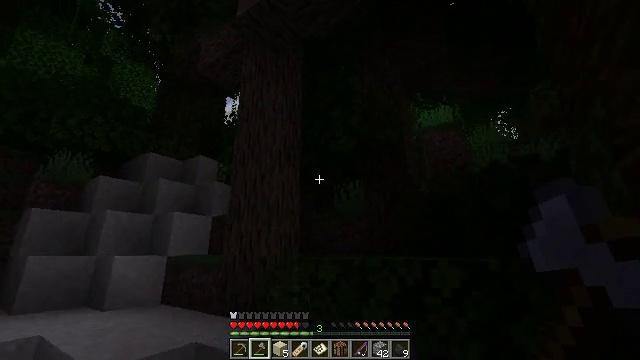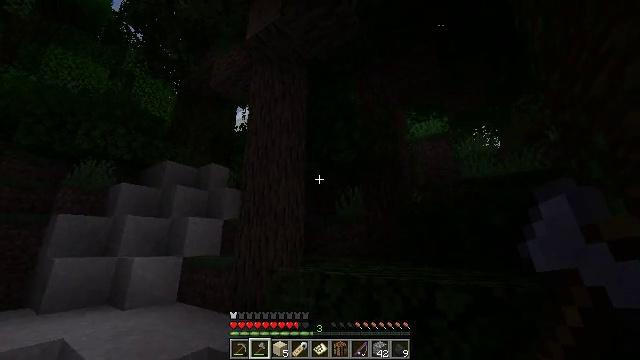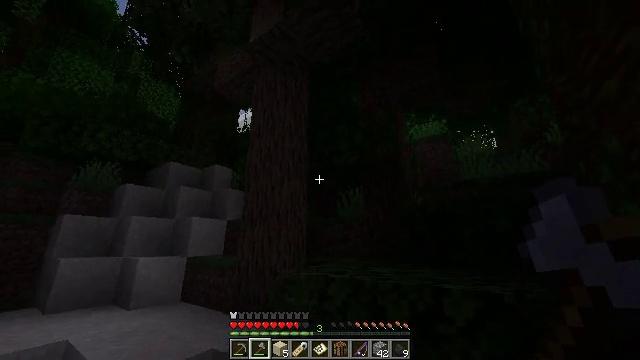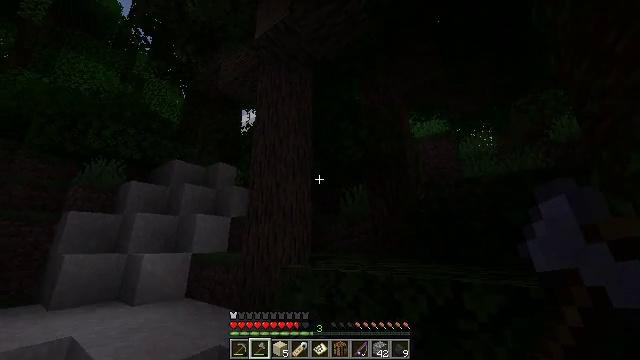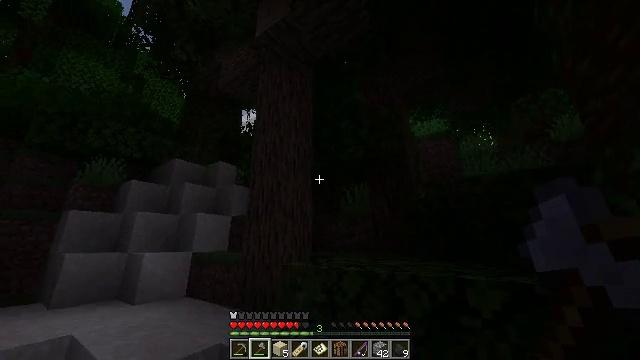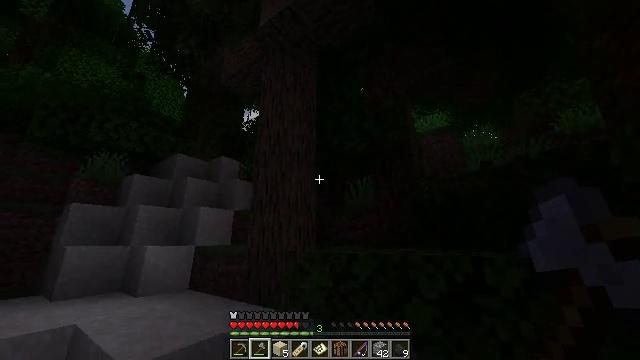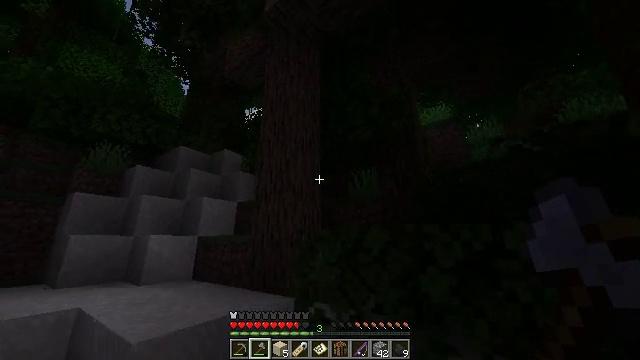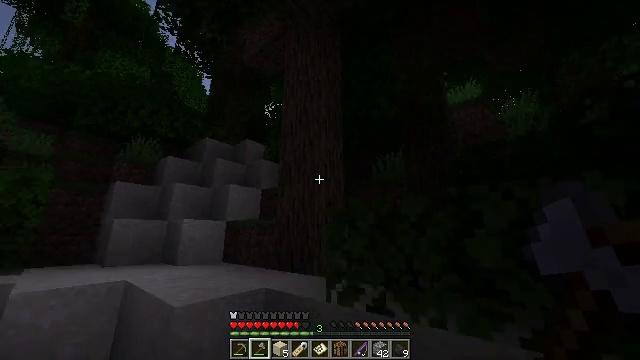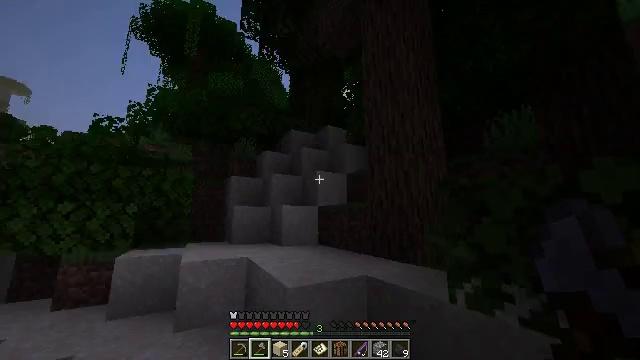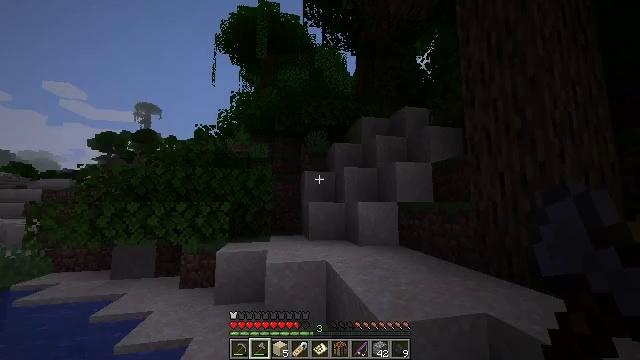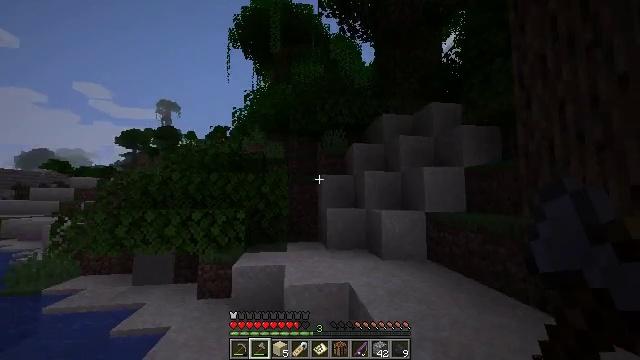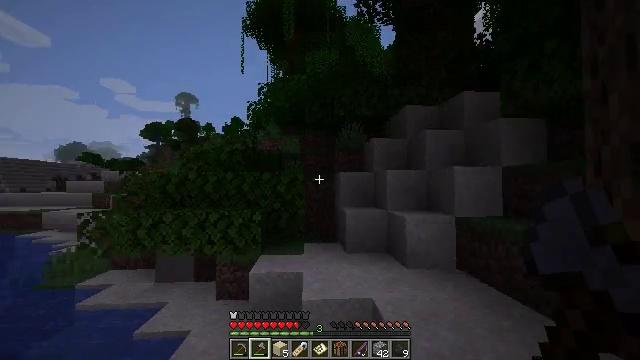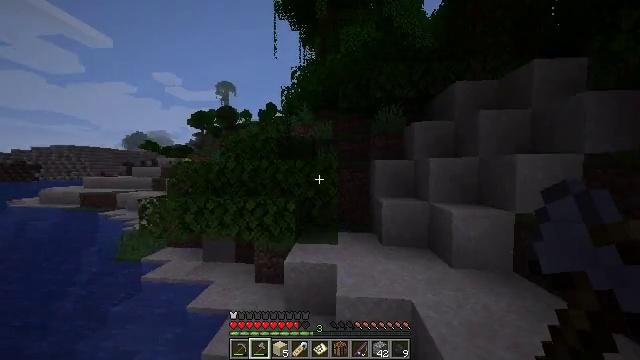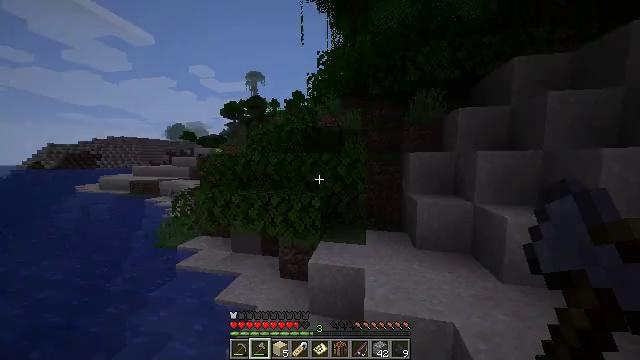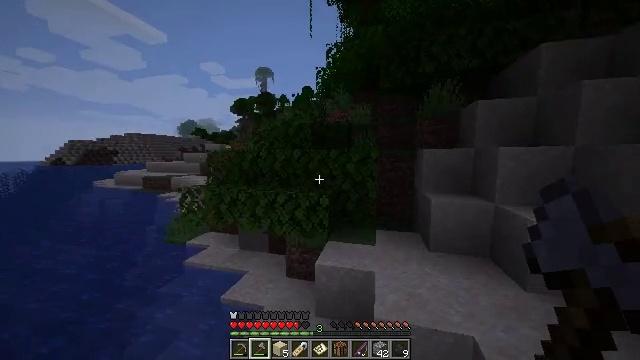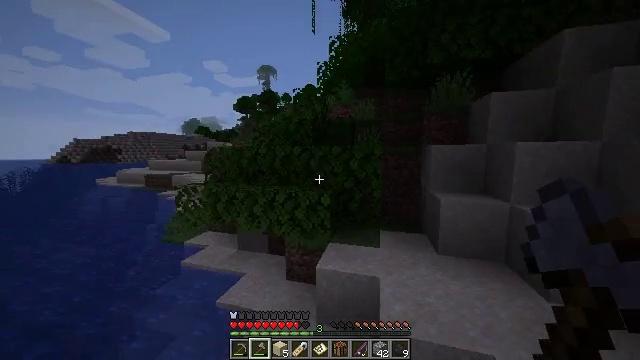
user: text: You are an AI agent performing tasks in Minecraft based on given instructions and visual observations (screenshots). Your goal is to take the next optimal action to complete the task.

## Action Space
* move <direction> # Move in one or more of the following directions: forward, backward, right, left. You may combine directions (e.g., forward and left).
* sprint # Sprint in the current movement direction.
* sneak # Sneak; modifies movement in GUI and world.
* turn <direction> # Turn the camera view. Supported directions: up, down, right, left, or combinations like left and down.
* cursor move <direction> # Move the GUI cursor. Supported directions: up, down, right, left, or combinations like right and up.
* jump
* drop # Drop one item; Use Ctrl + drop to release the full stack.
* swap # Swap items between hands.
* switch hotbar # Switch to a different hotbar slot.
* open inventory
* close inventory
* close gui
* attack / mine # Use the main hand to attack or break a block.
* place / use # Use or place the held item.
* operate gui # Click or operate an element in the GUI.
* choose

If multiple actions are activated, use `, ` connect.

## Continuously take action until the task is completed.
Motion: motion action
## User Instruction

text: Kill mobs in water.
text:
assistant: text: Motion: move forward and move left, sprint, jump
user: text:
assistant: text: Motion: move forward and move left, sprint, jump
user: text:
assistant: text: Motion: move forward and move left, sprint, jump
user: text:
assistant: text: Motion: move forward and move left, sprint, jump
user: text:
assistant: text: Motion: move forward and move left, sprint, jump
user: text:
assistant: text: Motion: move forward and move left, sprint
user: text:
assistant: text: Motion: move forward and move left, sprint, turn left and down
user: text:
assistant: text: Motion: move forward and move left, sprint, turn left and down
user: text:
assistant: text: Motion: move forward and move left, sprint, turn left and down, jump
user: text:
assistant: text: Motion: move forward and move left, sprint, turn left and down, jump
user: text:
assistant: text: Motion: move forward, sprint, turn left and down, jump
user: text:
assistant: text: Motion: move forward, sprint, turn left and down, jump
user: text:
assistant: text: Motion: move forward, sprint, turn left and down, jump
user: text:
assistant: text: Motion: move forward, sprint, turn left and down
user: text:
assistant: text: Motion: move forward, sprint
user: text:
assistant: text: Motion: move forward, sprint, turn left and down
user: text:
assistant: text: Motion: move forward, sprint, turn left
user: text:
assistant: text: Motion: move forward, sprint
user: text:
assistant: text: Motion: move forward and move left, sprint
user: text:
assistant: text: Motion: move forward and move left, sprint, jump
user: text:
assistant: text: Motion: move forward and move left, sprint, jump
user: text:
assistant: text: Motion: move forward and move left, sprint, turn left, jump
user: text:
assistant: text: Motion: move forward and move left, sprint, jump
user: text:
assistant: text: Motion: move forward and move left, sprint, turn left
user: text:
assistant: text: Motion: move forward and move left, sprint, turn left and down
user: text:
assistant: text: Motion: move forward and move left, sprint, turn left
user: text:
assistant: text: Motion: move forward and move left, sprint
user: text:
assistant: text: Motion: move forward and move left, sprint
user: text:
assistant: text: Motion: move forward and move left, sprint, turn left
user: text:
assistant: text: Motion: move forward and move left, sprint, turn left